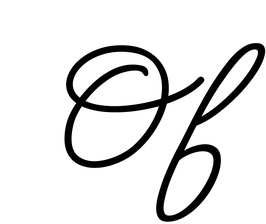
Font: MeowScript-Regular